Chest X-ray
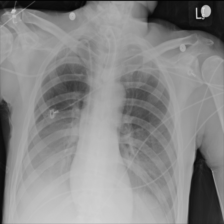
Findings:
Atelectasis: negative
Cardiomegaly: negative
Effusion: negative
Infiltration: negative
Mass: negative
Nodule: negative
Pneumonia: negative
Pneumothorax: negative
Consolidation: negative
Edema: negative
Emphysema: negative
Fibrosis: negative
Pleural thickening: negative
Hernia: negative